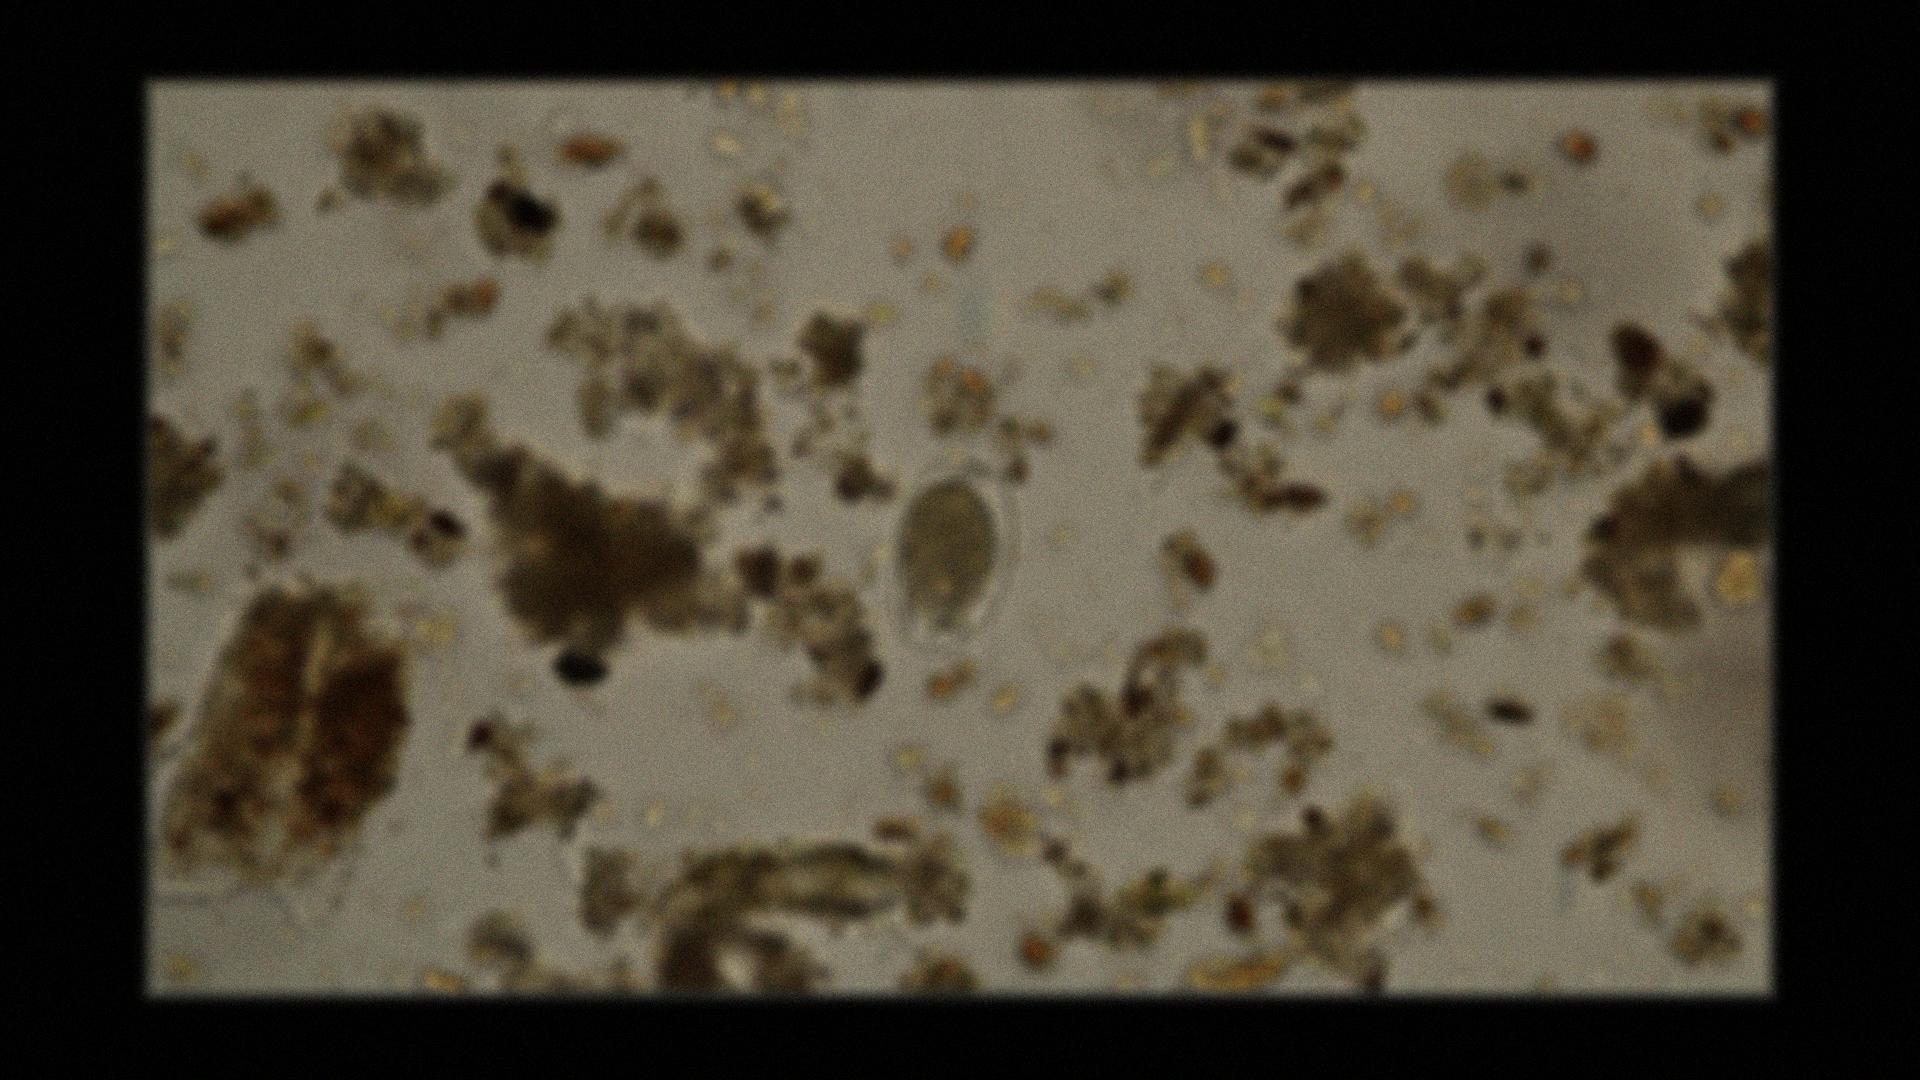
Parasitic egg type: Hookworm egg